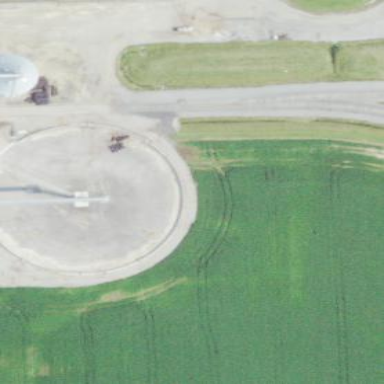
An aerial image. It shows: Building identified as silo.